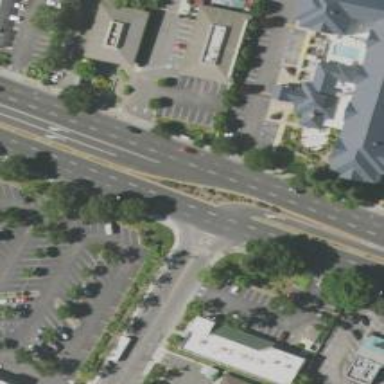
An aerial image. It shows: Asphalt road with primary link designation.